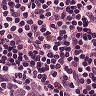
Metastatic tissue present: no